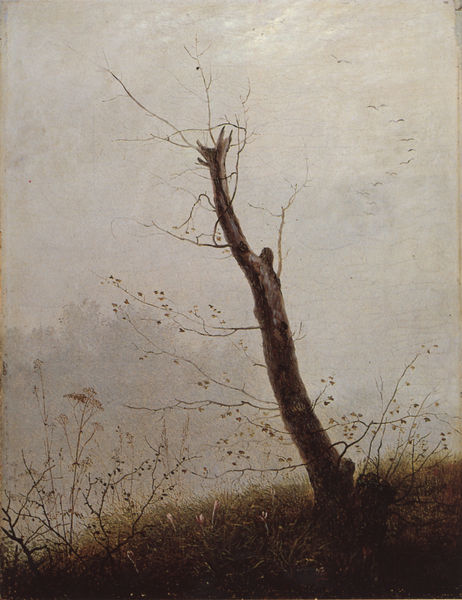
Titel: Kahler Baum im Herbstnebel
Künstler: Carl Gustav Carus
Standort: Kiel
Institution: Stiftung Pommern
Schlagwörter: baum, blätter, dunkel, gemälde, himmel, laub, vogel, wolken, bäume, grün, landschaft, äste, abend, ausschnitt, blume, blumen, braun, grau, hell, hintergrund, holz, licht, schwarz, weiss, ölbild, gras, wiese, hochformat, blass, tod, tot, öl, ast, baumstamm, erde, gräser, halme, horizont, hügel, kalt, natur, stamm, strauch, vögel, wind, zweige, einsam, sonne, sträucher, boden, realismus, blatt, pflanze, pflanzen, traurig, wald, bewölkt, deutschland, düster, naturalismus, studie, gipfel, dunst, nebel, tag, kahl, monochrom, herbst, winter, friedrich, romantik, ölgemälde, detail, melancholie, stimmung, allein, foto, penis, neblig, zweig, wälder, schwarm, distel, dunke, verwelkt, braum, moor, geäst, dornen, blattlos, frühjahr, caspar david friedrich, baumrinde, kraut, zugvögel, nature, stumpf, baumstumpf, morsch, neigung, details, kahler baum, trist, toter baum, phallus, bläter, schafgarbe, abgestorben, abgebrochen, aquarelle, altweibersommer, leibl-kreis, baraun, fallos sympol, arbre mort, nblig, nature en hiver